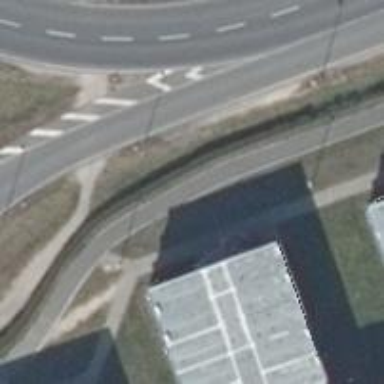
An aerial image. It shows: Footway.